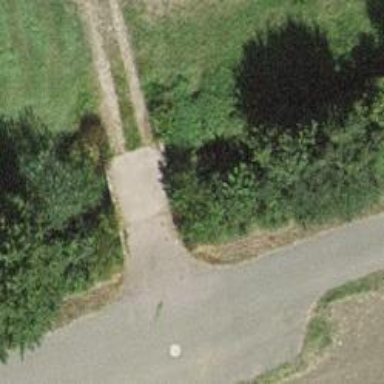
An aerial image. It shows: Track road with bridge. The track type is grade 3.